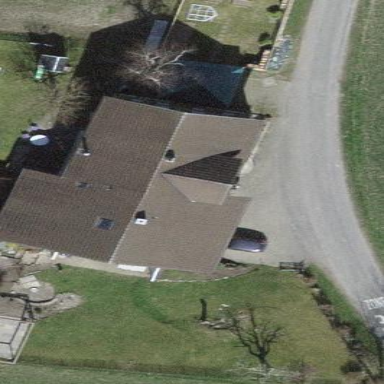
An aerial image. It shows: Detached building.